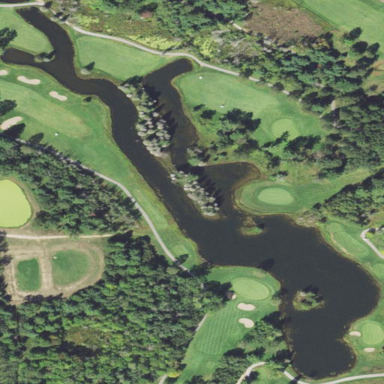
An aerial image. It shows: Water hazard on golf course.